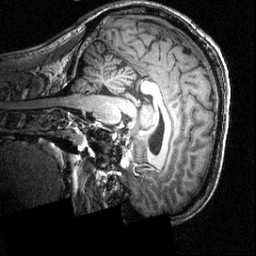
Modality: T1w
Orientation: sagittal
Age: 26
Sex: male
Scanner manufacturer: siemens
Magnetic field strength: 3.951 T
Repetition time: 1.5 s
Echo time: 0.00335 s